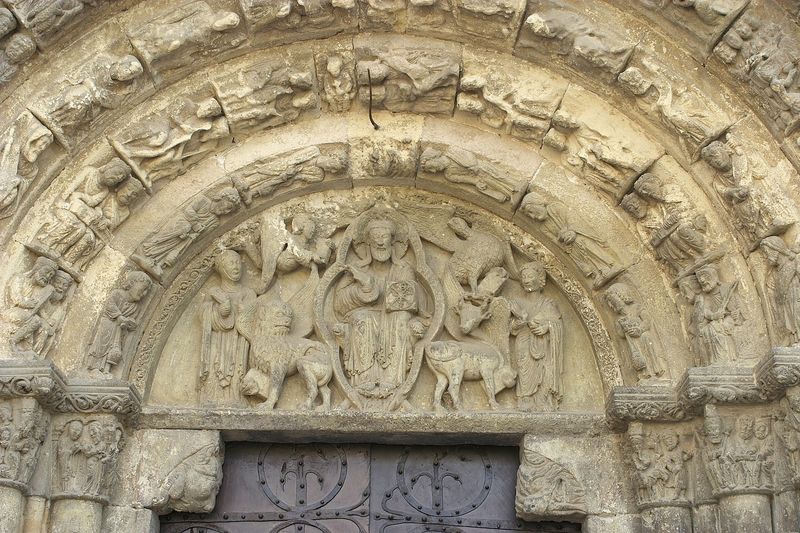
Titel: San Miguel in Estella
Standort: Estella, S. Miguel (EU - E)
Schlagwörter: gott, säulen, tür, tiere, beige, ornament, stein, kirche, figur, kreis, engel, relief, bogen, mauer, kuh, rind, figuren, inschrift, verzierung, nagel, tor, bögen, schaf, torbogen, kreise, herrscher, beten, fries, portal, hirsch, rosette, jesus, teufel, löwe, fresko, maria, christen, ziege, josef, herscher, pilger, nbeige, opus dei